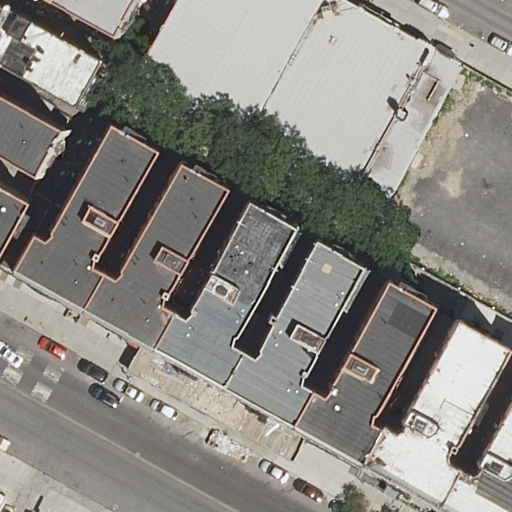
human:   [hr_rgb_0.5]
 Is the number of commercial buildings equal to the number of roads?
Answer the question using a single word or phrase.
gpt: no

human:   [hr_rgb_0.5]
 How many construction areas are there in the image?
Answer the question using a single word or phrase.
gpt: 0

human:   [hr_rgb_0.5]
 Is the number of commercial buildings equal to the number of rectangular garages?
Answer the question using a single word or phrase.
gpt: yes

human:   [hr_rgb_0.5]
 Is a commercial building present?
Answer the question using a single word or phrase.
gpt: no

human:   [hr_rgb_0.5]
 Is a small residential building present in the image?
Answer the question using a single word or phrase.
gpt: yes

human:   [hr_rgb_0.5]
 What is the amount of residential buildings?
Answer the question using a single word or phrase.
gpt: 13

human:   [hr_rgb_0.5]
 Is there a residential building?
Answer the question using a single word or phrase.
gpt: yes

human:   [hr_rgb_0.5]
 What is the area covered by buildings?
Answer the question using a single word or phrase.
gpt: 4903m2

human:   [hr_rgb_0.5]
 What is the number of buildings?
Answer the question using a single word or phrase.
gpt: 13

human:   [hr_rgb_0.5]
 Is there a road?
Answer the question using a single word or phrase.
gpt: yes

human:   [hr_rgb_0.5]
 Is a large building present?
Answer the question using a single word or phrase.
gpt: yes

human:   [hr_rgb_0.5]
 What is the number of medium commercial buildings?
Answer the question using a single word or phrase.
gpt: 0

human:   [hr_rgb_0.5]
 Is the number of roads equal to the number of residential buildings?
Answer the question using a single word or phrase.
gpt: no

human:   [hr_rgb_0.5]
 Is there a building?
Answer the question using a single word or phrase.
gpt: yes

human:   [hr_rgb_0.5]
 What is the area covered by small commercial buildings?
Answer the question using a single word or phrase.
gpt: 0m2

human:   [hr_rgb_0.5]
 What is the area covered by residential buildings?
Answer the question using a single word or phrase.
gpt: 4903m2

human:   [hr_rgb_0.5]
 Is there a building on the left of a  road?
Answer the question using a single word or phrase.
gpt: yes

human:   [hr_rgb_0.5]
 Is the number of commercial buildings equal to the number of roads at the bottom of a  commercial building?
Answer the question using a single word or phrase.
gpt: yes

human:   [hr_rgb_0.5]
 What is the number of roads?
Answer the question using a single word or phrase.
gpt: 2

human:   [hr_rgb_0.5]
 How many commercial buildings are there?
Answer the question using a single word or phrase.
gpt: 0

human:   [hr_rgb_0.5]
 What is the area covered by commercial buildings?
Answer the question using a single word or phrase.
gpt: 0m2

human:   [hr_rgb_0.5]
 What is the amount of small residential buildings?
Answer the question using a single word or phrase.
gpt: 3

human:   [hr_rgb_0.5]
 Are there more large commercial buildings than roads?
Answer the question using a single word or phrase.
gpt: no

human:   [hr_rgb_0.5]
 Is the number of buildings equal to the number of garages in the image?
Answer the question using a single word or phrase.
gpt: no

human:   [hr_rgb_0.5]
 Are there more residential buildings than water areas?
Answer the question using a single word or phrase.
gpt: yes

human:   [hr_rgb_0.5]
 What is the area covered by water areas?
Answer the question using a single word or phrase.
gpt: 0m2

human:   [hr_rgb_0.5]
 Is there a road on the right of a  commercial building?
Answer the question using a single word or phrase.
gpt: no

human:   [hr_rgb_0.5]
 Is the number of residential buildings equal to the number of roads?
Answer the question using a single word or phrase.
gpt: no

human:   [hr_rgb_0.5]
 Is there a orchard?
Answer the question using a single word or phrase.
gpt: no

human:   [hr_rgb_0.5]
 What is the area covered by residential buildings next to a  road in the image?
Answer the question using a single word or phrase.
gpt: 4903m2

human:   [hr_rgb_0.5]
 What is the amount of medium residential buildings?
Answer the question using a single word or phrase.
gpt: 9

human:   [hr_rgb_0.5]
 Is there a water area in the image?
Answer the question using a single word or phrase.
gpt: no

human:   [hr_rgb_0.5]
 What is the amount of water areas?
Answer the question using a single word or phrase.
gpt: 0

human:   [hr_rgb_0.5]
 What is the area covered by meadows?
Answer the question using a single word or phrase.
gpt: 0m2

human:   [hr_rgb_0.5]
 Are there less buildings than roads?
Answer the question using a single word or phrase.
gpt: no

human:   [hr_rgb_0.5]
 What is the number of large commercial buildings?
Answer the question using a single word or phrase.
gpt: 0

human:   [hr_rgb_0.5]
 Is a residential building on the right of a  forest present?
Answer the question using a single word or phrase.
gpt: no

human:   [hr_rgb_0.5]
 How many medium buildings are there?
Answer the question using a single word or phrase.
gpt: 9

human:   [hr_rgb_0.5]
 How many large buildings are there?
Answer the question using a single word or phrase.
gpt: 1

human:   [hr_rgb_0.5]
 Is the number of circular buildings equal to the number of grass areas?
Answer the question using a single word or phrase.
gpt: yes

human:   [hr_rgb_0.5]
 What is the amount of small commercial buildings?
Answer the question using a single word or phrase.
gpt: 0

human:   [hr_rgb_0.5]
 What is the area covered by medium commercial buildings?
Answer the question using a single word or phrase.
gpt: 0m2

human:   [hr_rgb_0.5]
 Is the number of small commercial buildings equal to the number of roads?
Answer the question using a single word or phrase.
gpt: no

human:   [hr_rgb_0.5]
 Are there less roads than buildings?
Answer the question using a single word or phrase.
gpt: yes

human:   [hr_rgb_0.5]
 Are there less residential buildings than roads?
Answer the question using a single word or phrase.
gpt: no

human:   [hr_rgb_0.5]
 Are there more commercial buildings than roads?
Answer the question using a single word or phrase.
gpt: no

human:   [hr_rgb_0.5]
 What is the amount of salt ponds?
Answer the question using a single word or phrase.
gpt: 0

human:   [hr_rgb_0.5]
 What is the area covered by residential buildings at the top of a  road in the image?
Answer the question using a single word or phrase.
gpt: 3875m2

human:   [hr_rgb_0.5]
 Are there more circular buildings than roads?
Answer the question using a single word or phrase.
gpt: no

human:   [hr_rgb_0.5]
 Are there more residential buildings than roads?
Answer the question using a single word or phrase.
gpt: yes

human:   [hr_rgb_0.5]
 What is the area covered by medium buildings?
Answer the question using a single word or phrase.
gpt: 3020m2

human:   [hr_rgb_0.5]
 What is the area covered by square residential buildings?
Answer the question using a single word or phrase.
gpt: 0m2

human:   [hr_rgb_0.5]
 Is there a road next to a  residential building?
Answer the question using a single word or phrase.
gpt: yes

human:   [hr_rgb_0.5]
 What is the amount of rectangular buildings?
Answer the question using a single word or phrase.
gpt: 4

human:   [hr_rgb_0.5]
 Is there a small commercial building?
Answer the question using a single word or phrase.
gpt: no

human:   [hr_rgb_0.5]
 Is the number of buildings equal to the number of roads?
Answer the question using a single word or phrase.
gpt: no

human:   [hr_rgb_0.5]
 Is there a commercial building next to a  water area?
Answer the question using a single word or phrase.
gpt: no

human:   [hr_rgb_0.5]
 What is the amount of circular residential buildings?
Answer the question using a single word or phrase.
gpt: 0

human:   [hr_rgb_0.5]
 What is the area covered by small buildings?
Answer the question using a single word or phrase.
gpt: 103m2

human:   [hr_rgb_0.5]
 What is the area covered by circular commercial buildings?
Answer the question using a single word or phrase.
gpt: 0m2

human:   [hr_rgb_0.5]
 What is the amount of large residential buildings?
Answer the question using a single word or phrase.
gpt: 1

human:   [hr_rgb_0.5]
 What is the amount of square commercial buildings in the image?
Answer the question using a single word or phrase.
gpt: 0

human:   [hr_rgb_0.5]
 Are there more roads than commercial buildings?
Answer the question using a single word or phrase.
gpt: yes

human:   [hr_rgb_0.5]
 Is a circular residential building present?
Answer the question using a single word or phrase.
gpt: no